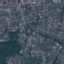
Land use / land cover: Residential